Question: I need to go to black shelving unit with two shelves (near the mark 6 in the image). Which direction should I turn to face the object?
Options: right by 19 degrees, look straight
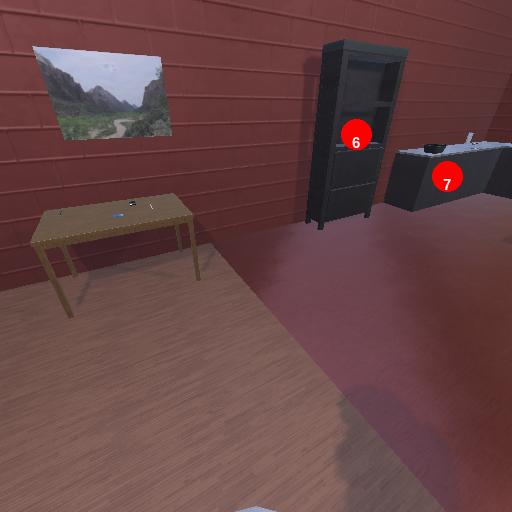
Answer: right by 19 degrees